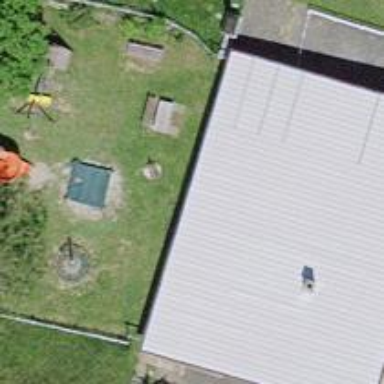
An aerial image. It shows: Playground with springy equipment.